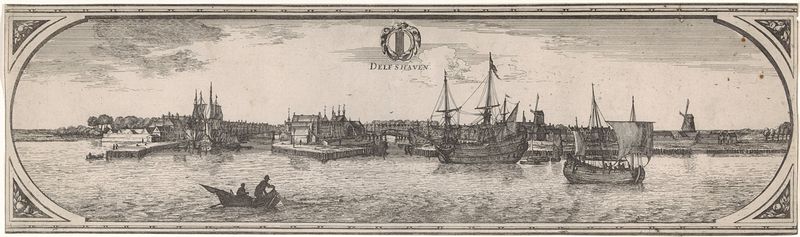
Titel: Gezicht op Delfshaven
Künstler: Joost van Geel
Standort: Amsterdam
Institution: Rijksmuseum
Schlagwörter: wasser, wolken, stadt, mühle, boot, schiff, fischer, hafen, anleger, masten